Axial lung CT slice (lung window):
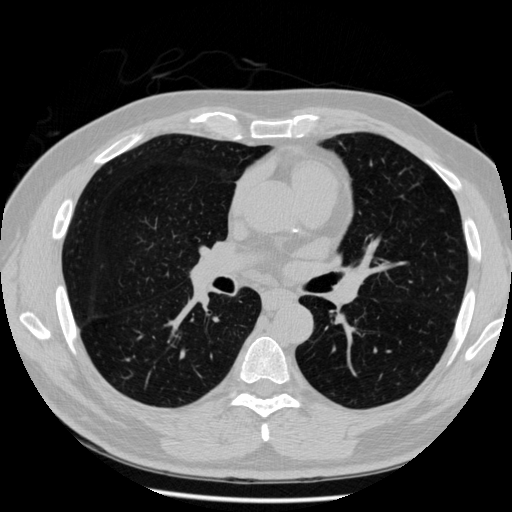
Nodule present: no